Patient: sex F, age 35
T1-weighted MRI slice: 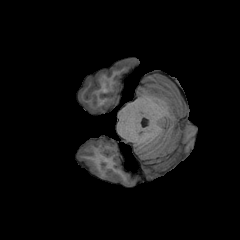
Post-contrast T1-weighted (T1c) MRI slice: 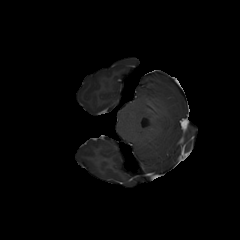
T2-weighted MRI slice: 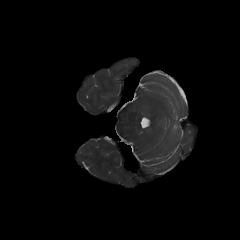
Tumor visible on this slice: no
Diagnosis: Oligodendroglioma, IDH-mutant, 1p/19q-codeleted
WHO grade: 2